Interaction volume radius: 5 \u00c5
Interaction volume height: 20 \u00c5
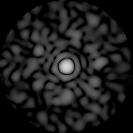
Disorder parameter: 0.7852